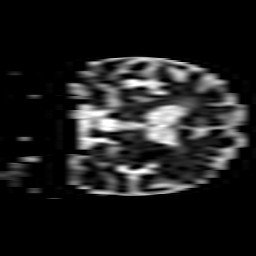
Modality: ADC
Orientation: coronal
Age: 63
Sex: male
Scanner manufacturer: philips
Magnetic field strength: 3 T
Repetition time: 4.599 s
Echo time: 0.07336 s